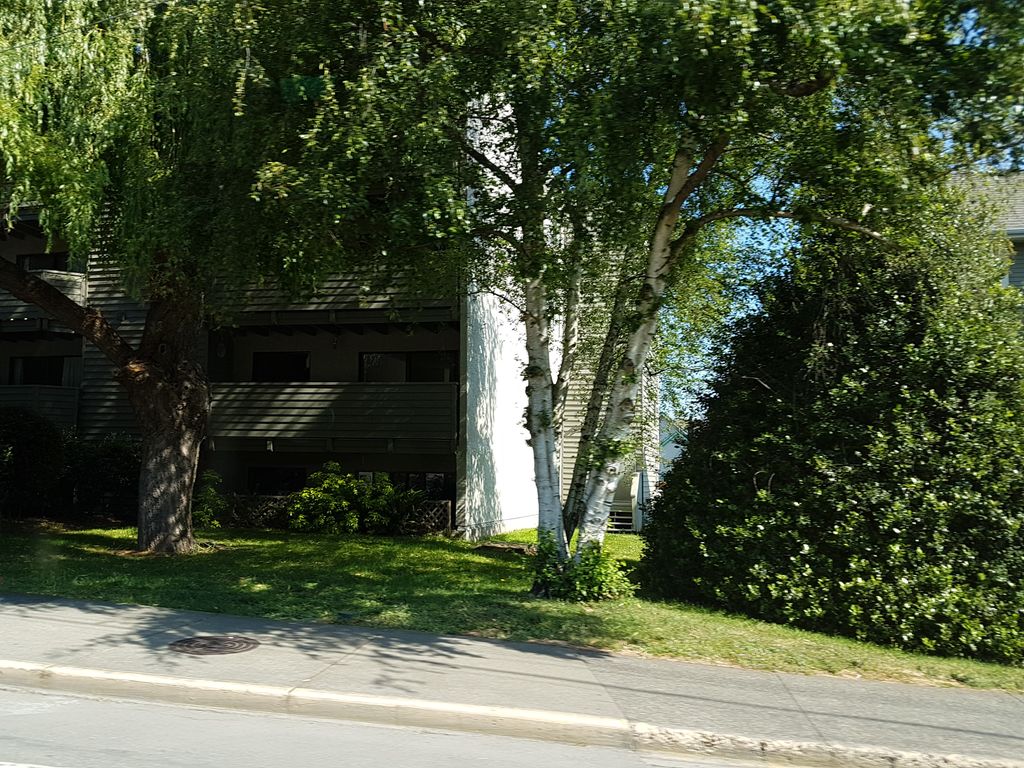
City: victoria